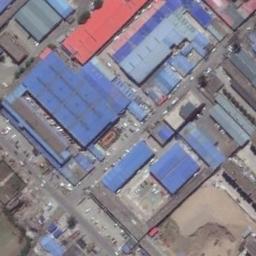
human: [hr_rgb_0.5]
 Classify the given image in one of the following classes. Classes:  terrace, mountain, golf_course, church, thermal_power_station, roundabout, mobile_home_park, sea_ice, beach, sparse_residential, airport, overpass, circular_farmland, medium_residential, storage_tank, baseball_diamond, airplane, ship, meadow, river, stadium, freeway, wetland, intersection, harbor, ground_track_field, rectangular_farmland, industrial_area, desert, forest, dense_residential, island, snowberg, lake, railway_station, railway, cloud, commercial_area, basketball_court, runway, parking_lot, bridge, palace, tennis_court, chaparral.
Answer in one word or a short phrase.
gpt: industrial_area